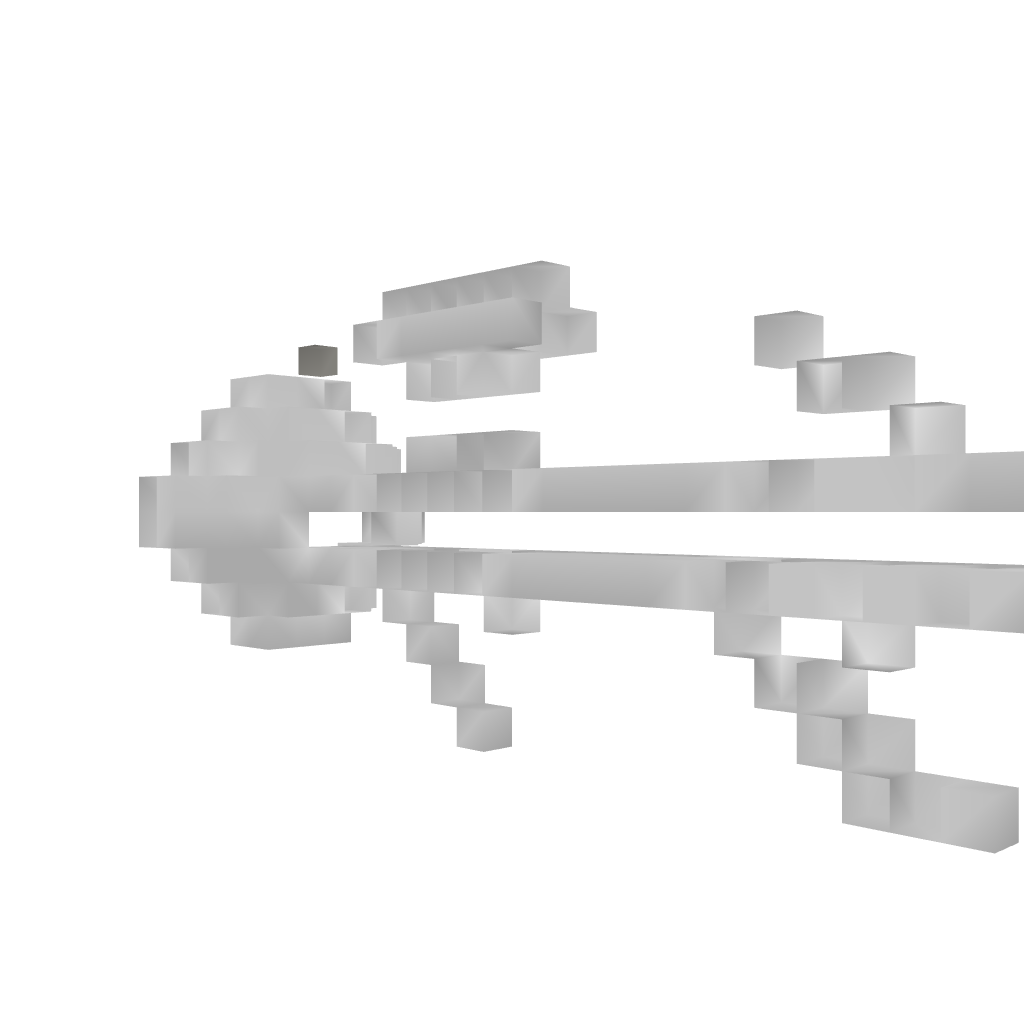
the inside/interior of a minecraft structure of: Thunder Gun